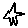
Label: star